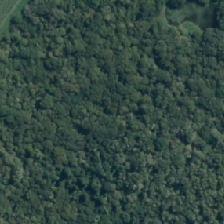
Land cover: deciduous_hardwood